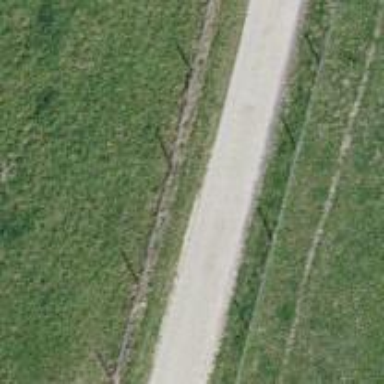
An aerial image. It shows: Unclassified road.